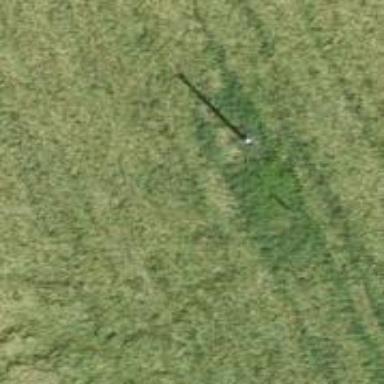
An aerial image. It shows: Power pole.